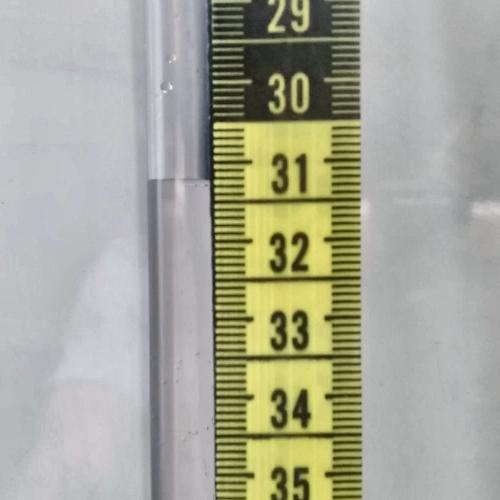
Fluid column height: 31.2 cm